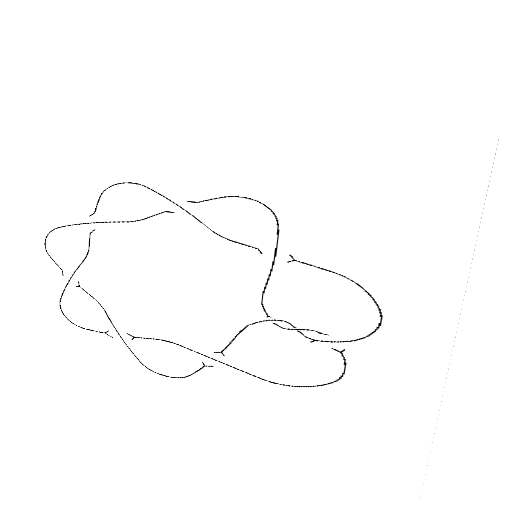
Crossing number: 9